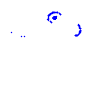
Particle: kaon